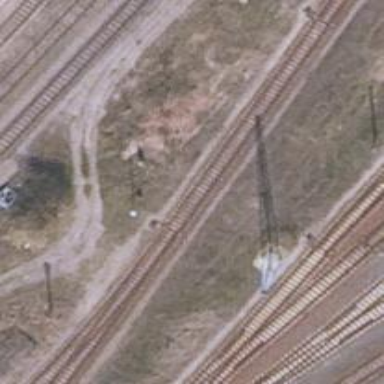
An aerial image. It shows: Railway switch.